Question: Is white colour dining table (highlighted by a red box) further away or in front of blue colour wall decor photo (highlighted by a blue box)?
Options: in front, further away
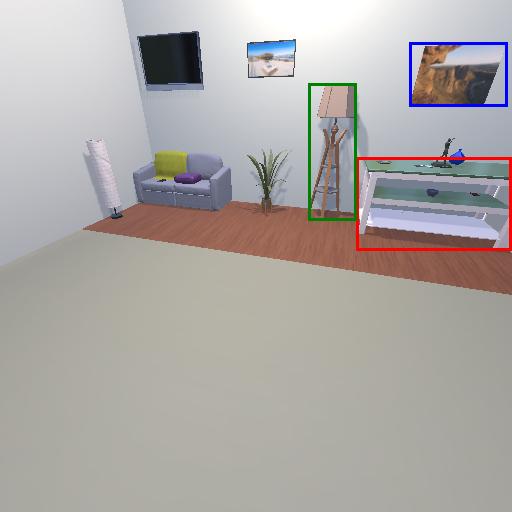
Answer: in front